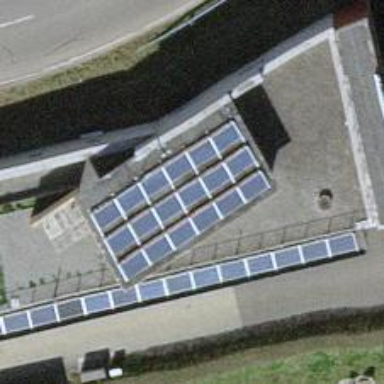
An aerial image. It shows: Solar power generator with photovoltaic panels.